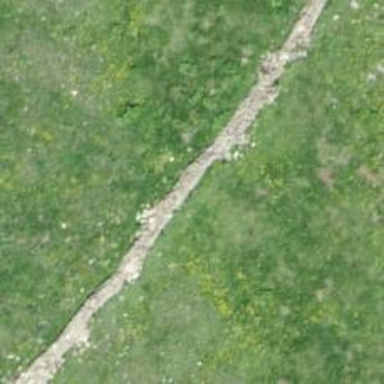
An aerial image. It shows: Wall made of dry stone.